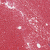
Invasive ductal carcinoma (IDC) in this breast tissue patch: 0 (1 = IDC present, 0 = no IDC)